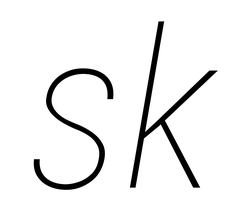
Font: Roboto-Italic_Condensed_Thin_Italic